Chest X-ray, PA view. Patient: 36 years old, sex M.
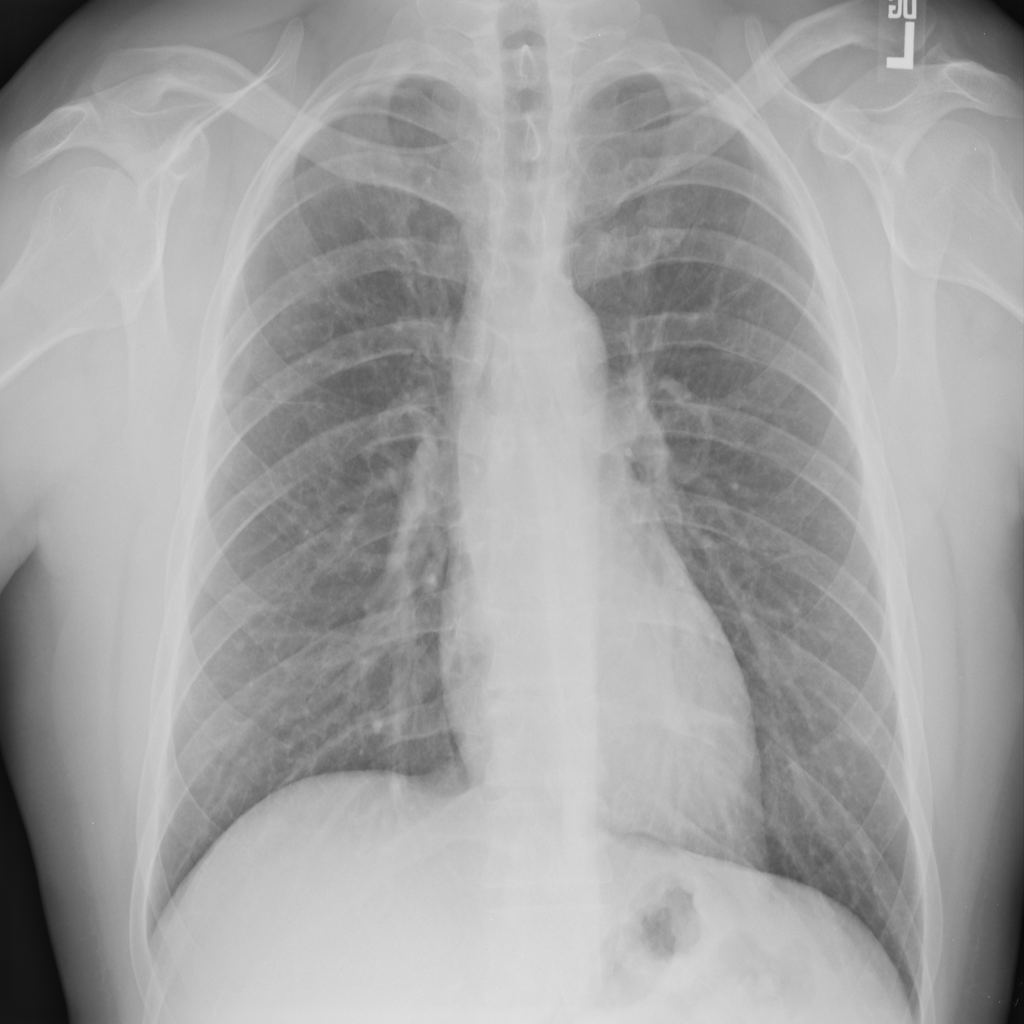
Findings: No Finding